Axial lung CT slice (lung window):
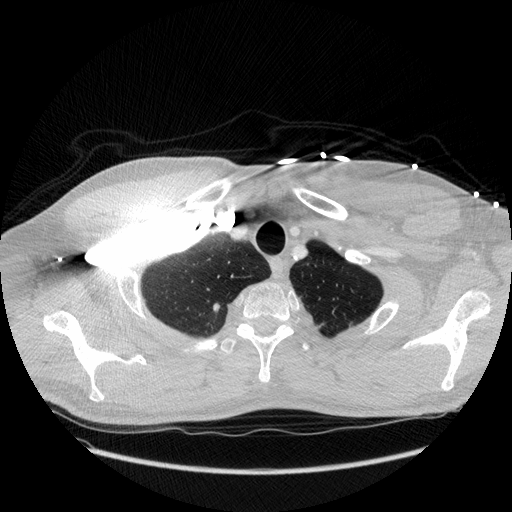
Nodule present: yes
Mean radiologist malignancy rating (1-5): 2.25